Interaction volume radius: 10 \u00c5
Interaction volume height: 30 \u00c5
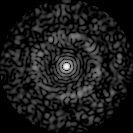
Disorder parameter: 0.8323